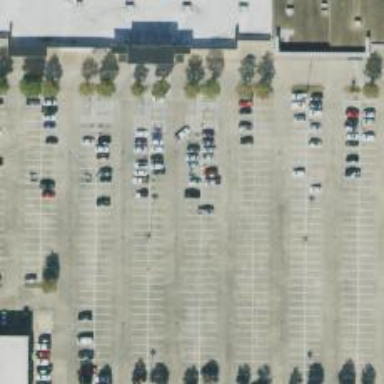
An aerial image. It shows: Parking space is available.